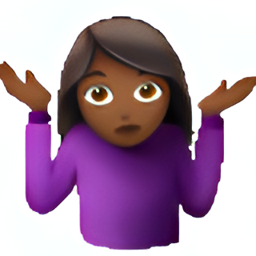
Name: shrug
Emoji: 🤷🏾
Group: People & Body
Sub-group: person-gesture